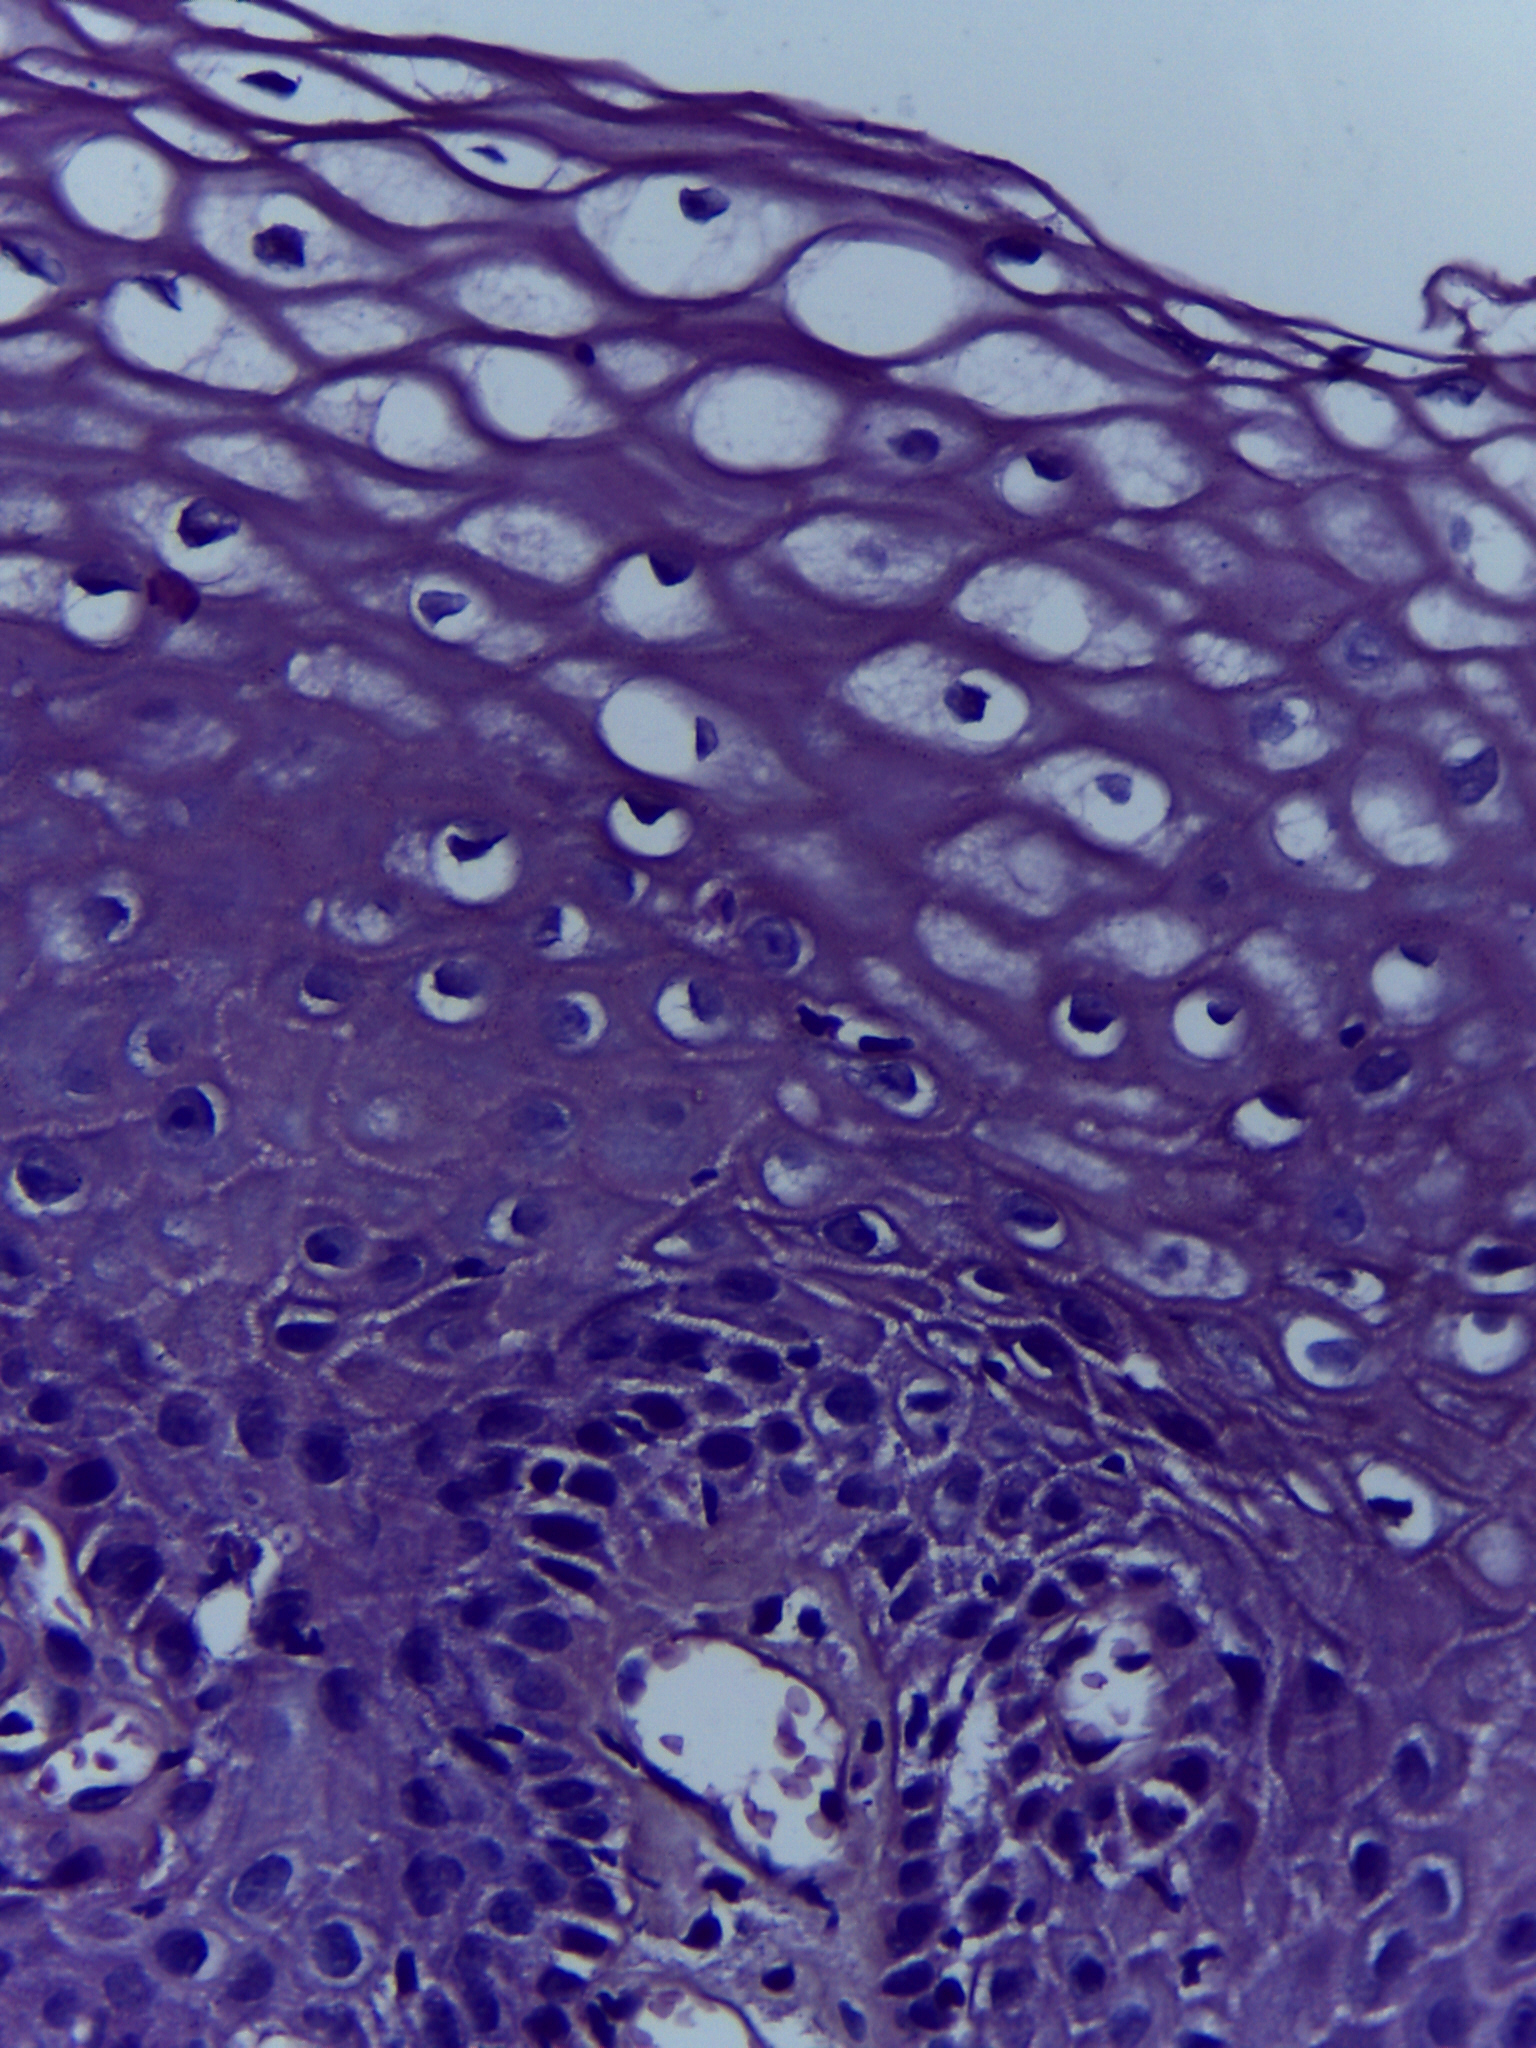
Diagnosis: Normal